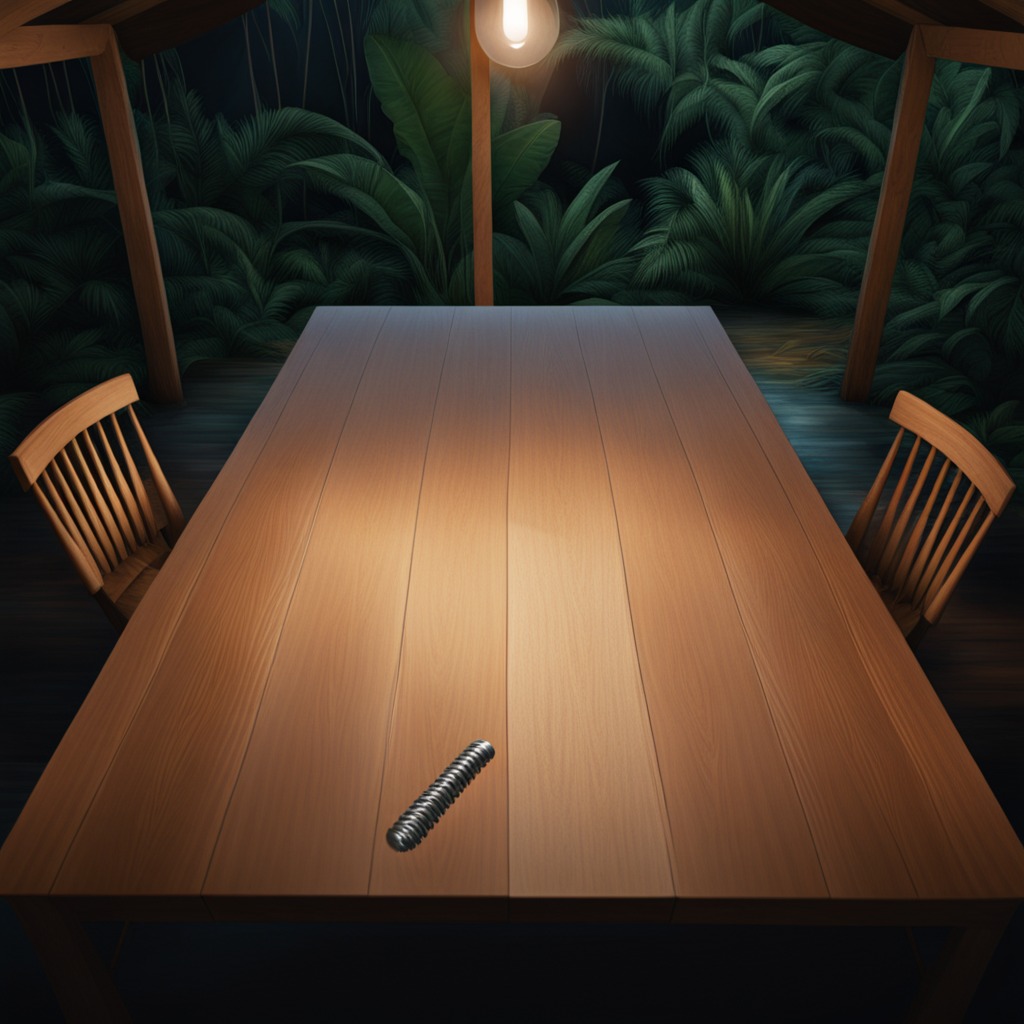
A coiled metal spring is lying on the wooden table.